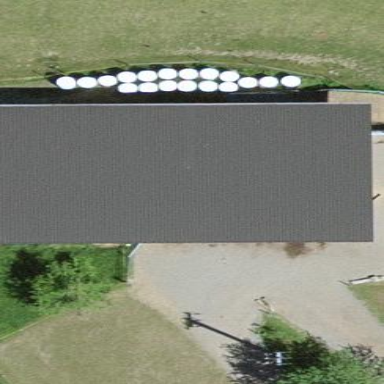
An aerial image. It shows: View of roof of building.